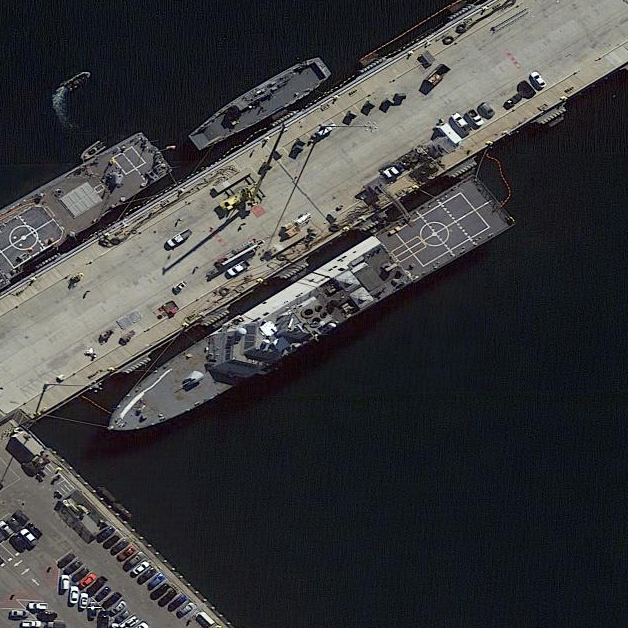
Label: Freedom-class_combat_ship